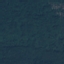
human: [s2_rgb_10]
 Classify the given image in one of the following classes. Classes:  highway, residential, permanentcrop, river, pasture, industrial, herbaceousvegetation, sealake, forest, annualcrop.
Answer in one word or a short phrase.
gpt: Forest